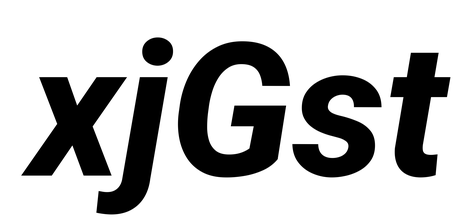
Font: Roboto-Italic_ExtraBold_Italic